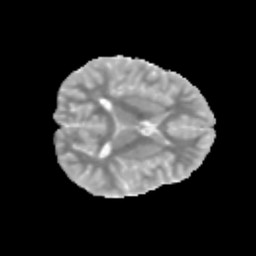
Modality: MD
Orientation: axial
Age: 13
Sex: male
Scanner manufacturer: siemens
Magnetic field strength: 3 T
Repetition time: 3.8 s
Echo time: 0.07 s